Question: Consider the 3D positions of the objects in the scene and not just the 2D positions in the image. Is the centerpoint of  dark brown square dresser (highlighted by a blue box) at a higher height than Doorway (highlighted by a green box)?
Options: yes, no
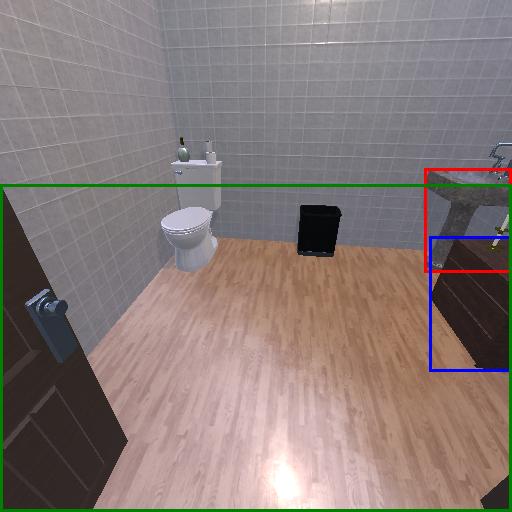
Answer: yes